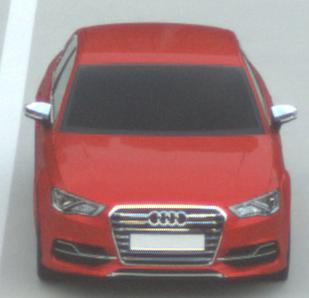
Make: Audi
Model: S3
Detailed model: 8V
Model produced from: 2013
Model produced until: 2020
Doors: 4
Color: red
Road condition: dry road
Daytime: sunrise or sunset
Contrast: low contrast